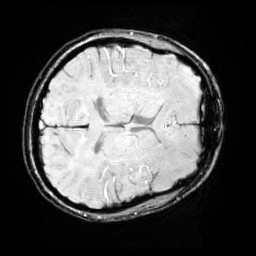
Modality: SWI
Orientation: axial
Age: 13
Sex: female
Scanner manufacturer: siemens
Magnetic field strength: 3 T
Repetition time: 0.027 s
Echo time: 0.02 s